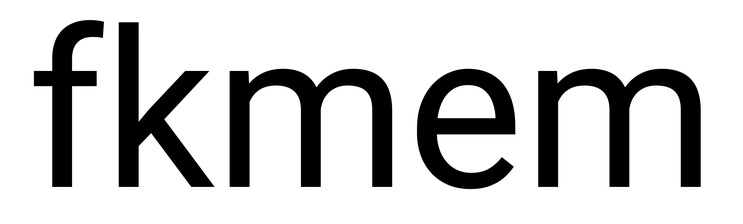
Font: Roboto_Regular